Question: I have already gone through various similar questions asked here on Stack Overflow and also on other blogs. Unfortunately, none of those solutions are resolving my issue.
After doing a lot of search & when I was not able to solve my issue, I decided to ask you all.
I will explain scenario briefly. I have already uploaded iOS application for beta testing on iTunes Connect. My app's current status in iTunes Connect is "Expired" as 30 days testing period is over. I did few source code modifications and I want to make this updated application available for testers. Therefore, I tried to upload new build version for the app.
What I did is -
1. App version (Bundle versions string.short) - Not modified (1.0)
2. Bundle version - Modified from "1.1" to "1.1.1"
3. Build the application
4. Submitted application - Window -> Organizer -> Submit
Even though I did it properly, I am getting error as in below -

Can anyone of you please help me to understand where I might be doing mistake? Any help is appreciated.
Edit 1:
I tried to use build version 1.2/ 1.2.1 as well. Also I tried to upload a complete new app record in iTunes Connect with app version 2.0 and build version 2.1.0/ 210, but everytime got same error.
Edit 2:
My app's current status in iTunes Connect is . Will it matter while uploading new build version for same app? If yes, what could be the best solution for such issue?
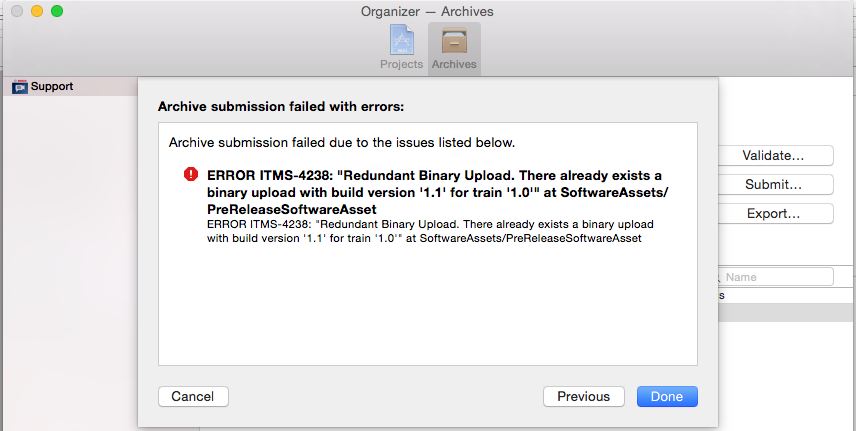
Answer: Finally my issue got resolved. Along with modifying the Build version and keeping the Bundle version as it is, we need to check for few whether they are set properly.
I was missing them and that is why I was not able to upload updated version of my application to iTunes Connect.
Please, refer below screen shot for these .

You can find complete blog here - <URL>
This helped me and I hope this will help few others.